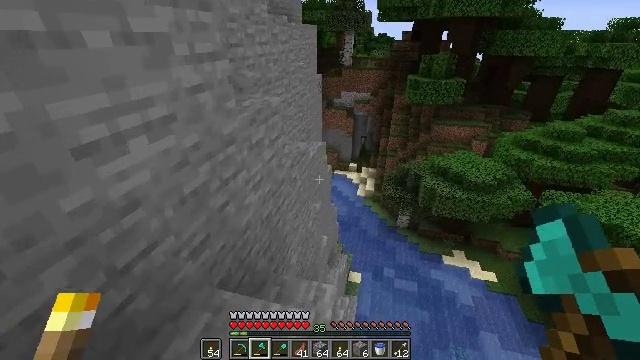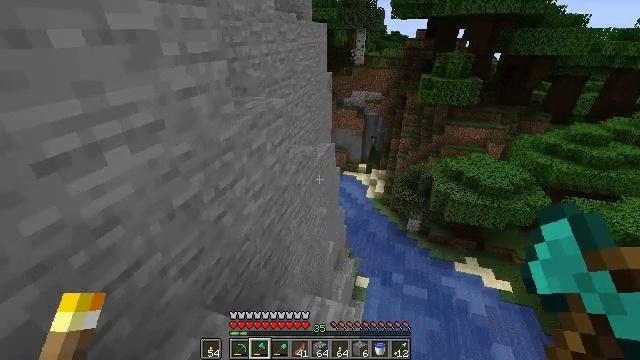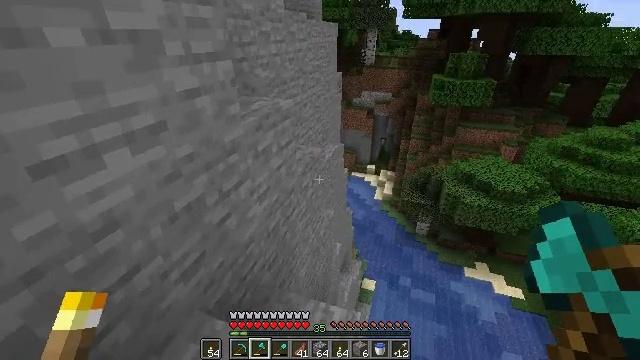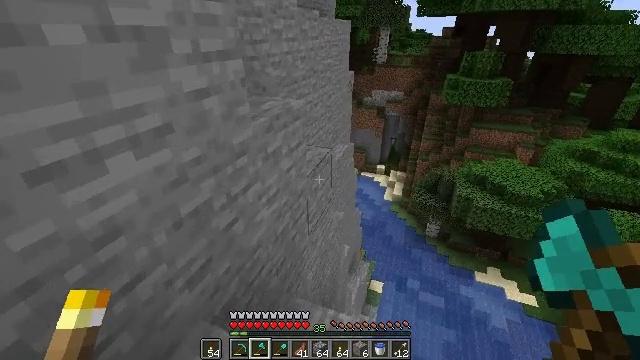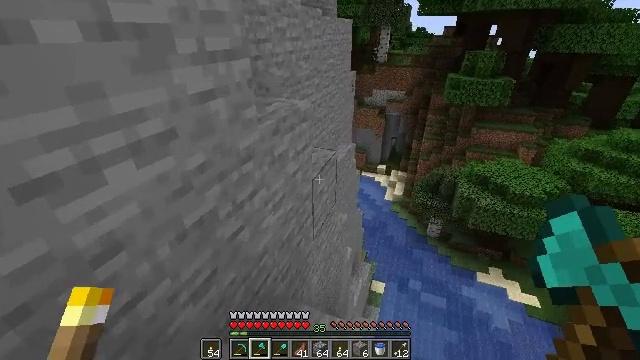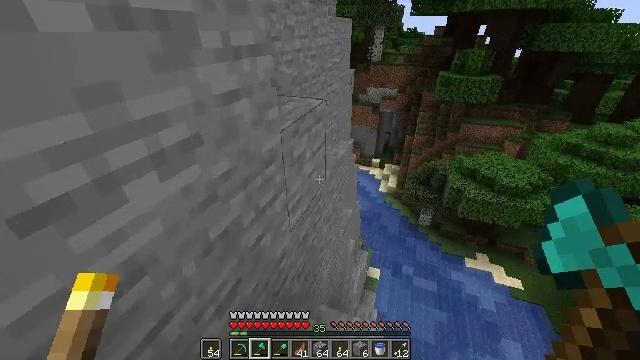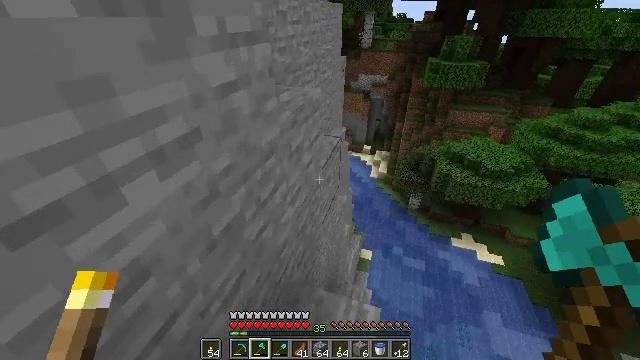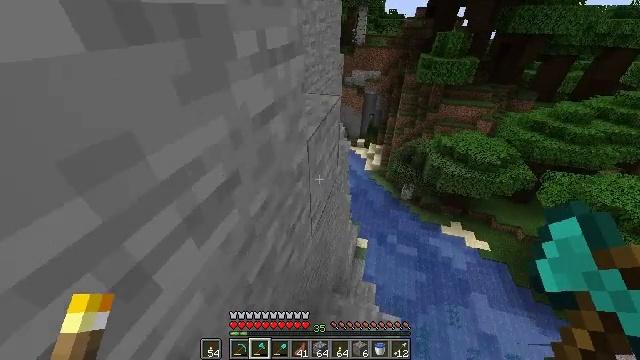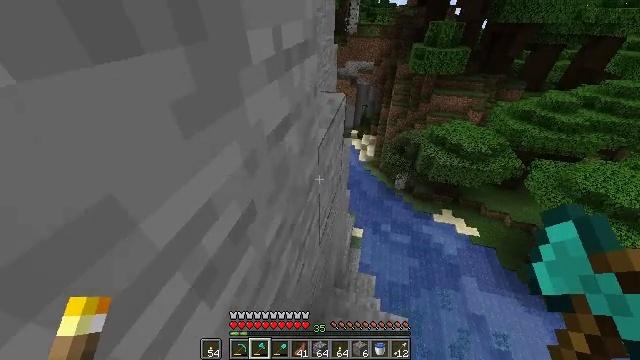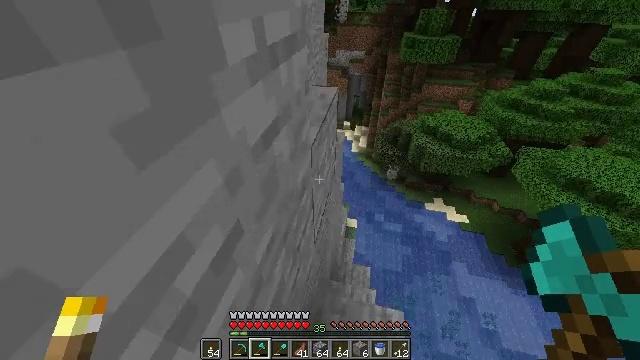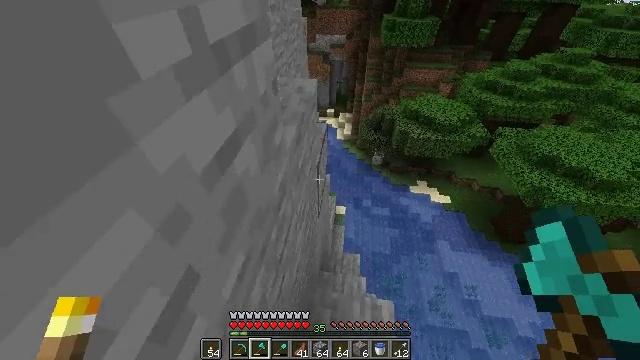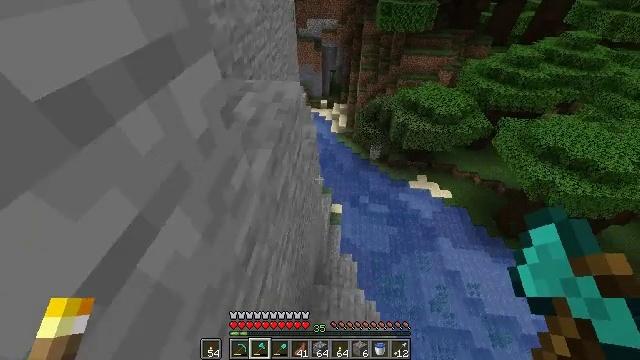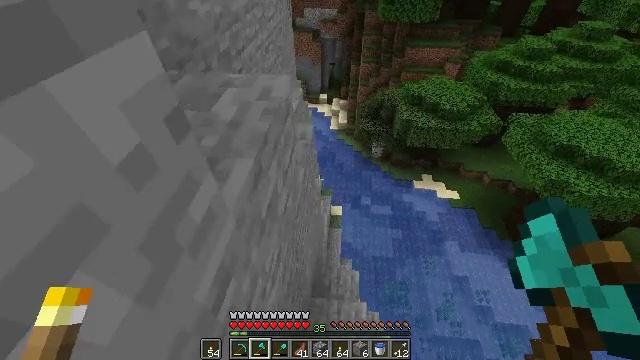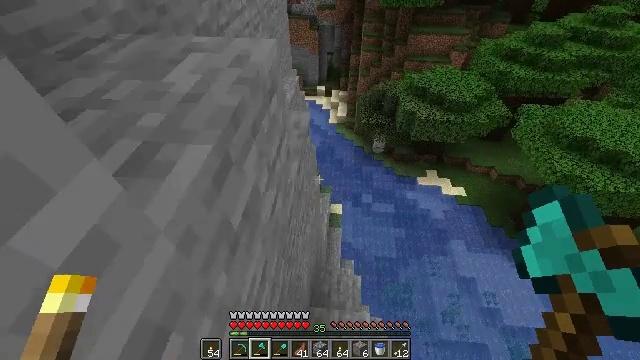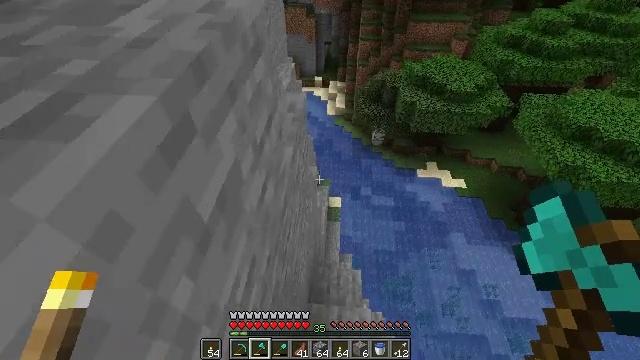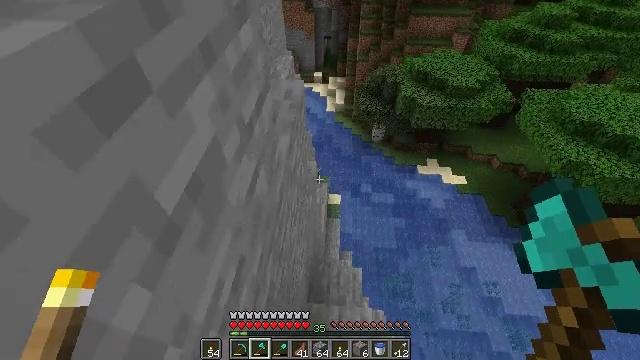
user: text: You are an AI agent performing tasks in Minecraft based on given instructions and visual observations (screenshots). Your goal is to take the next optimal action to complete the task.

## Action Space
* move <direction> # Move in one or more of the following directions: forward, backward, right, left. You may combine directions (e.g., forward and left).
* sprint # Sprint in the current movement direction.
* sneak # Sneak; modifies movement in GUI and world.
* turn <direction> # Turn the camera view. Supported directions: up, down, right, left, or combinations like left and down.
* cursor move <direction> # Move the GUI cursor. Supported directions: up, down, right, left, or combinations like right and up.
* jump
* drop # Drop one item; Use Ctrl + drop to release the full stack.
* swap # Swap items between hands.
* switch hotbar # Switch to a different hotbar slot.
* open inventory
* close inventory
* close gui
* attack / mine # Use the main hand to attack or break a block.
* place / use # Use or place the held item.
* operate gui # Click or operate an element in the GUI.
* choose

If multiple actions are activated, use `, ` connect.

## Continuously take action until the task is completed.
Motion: motion action
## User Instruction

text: Trim the tree by mining oak leaves.
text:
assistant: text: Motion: move forward and move left, sprint, turn left
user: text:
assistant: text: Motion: move forward and move left, sprint, turn left
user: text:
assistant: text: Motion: move forward and move left, sprint, turn left
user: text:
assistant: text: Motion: move forward and move left, sprint
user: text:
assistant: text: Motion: move forward and move left, sprint, turn down
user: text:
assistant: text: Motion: move forward and move left, sprint, turn right and down
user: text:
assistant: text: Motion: move forward and move left, sprint, turn right and down
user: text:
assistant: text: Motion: move forward and move left, sprint, turn right and down
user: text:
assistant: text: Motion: move forward and move left, sprint, turn right and down
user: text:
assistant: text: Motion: move forward, sprint, turn right and down
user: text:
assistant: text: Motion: move forward, sprint, turn right and down
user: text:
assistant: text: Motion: move forward, sprint
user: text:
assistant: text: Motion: move forward, sprint
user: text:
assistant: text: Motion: move forward, sprint, turn down
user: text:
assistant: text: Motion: move forward, sprint
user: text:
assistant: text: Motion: move forward and move left, sprint
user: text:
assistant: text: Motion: move forward and move left, sprint
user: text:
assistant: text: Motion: move forward and move left, sprint
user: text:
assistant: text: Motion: move forward and move left, sprint
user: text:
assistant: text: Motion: move forward and move left, sprint
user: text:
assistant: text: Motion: move forward and move left, sprint
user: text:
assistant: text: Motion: move forward and move left, sprint
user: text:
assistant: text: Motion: move forward and move left, sprint
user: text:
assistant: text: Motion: move forward and move left, sprint
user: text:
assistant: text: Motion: move forward and move left, sprint
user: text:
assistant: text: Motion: move forward and move left, sprint
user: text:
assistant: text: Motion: move forward and move left, sprint
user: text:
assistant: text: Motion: move forward and move left, sprint
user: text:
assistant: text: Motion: move forward and move left, sprint
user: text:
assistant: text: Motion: move forward, sprint